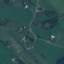
Label: Pasture